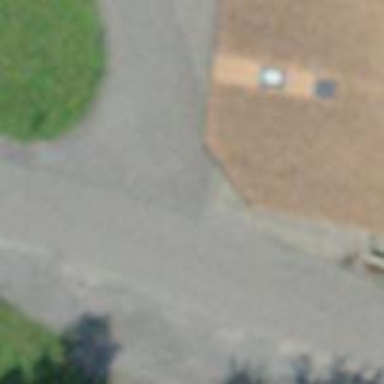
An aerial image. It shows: Bus stop with platform for public transport.